Question:
image indicates 70% when x=0.7
Observe this fiddle :<URL>
'''
Formula------> (x/1)*100=Percentage.(this determines the % of gradient!!!)
x will vary from 0 to 0.999
'''
where .These value come from which is having and
What I want is to calcutate the percentage based on that value using above formula and then display it in percentage like i did with the above image.
'''
COLOR-CODE for above image--->background: -webkit-gradient(linear, left top, right top, color-stop(0%,rgba(30,87,153,1)), color-stop(67%,rgba(28,31,178,1)), color-stop(80%,rgba(144,192,229,1))); /* Chrome,Safari4+ */
'''
Generated From--> <URL>
-----------------------------------------------------------Simplification-------------------------------------------------
'''
Lets say if value==0.5
'''
if the cell is from first row-->then
1. assume blue as a parent color(so the gradient will be blue and light blue,you can have any parent color you wish,but gradient should be relative)
2. convert 0.5 in percentage using above formula--->gives you 50%...so 50 percent dark blue followed by 50% light blue.
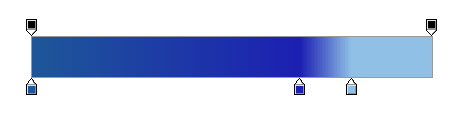
Answer: You can generate the same 'webkit-gradient' string dynamically. I've updated your jsfiddle <URL> with what I think you mean. The relevant code is below.
'''
.style('background', function(d) {
if(d.value) {
var col = d3.rgb(colors(d.value[0]));
return "-webkit-gradient(linear, left top, right top, color-stop(0%," +
col.darker(3) + "), color-stop(" + (d.value[2] * 100) + "%," +
col + "), color-stop(100%," + col.brighter(3) + "))";
} else {
return "white";
}
})
'''
The methods '.darker()' and '.brighter()' are provided by D3 and do what they say -- you may want to replace them with custom start/end colours.